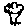
Label: tree